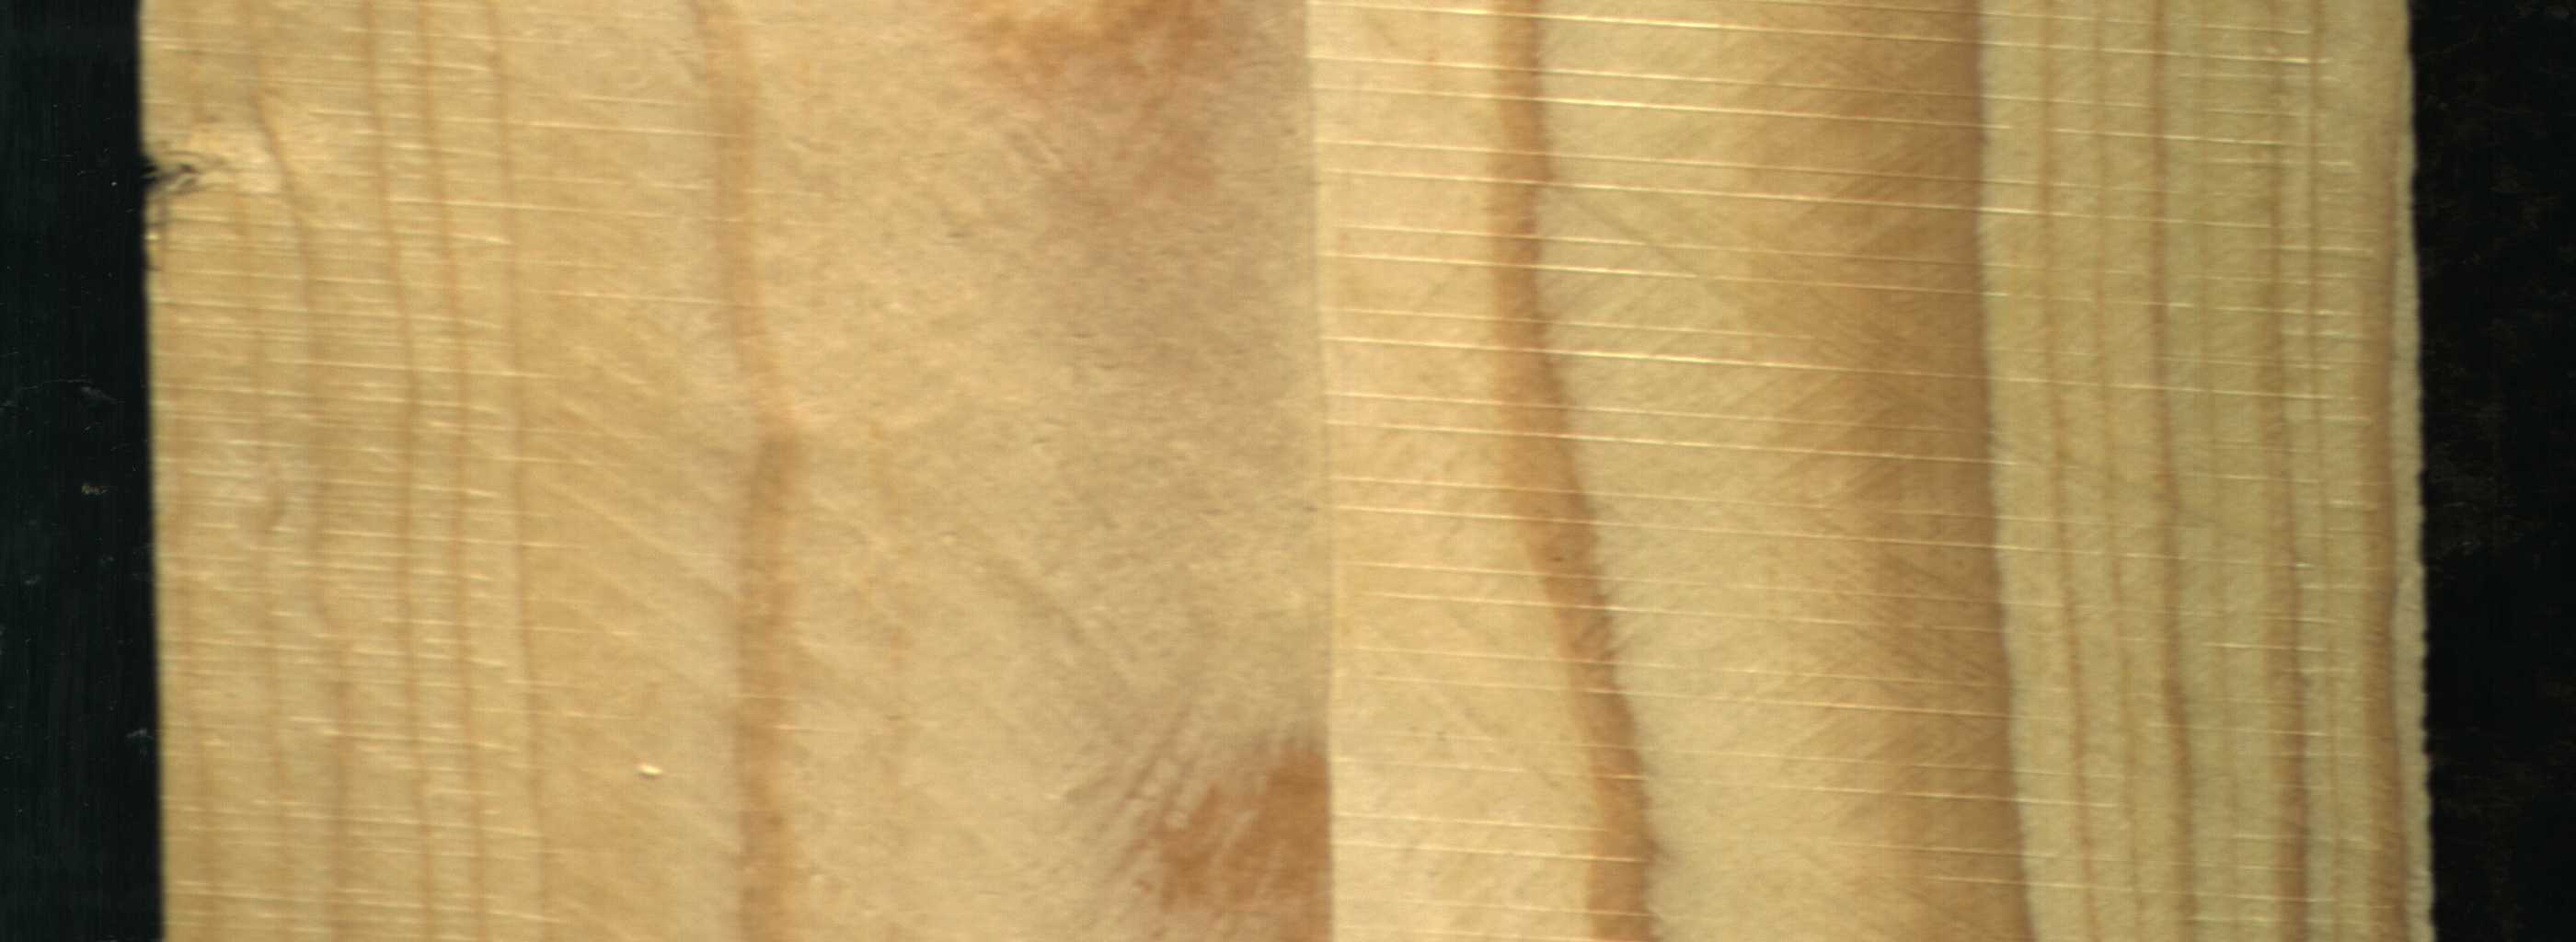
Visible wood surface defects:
Quartzity
Quartzity
Knot_missing